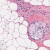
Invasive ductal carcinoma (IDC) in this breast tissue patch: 0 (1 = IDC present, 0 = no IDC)